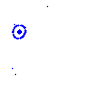
Particle: pion